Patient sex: M
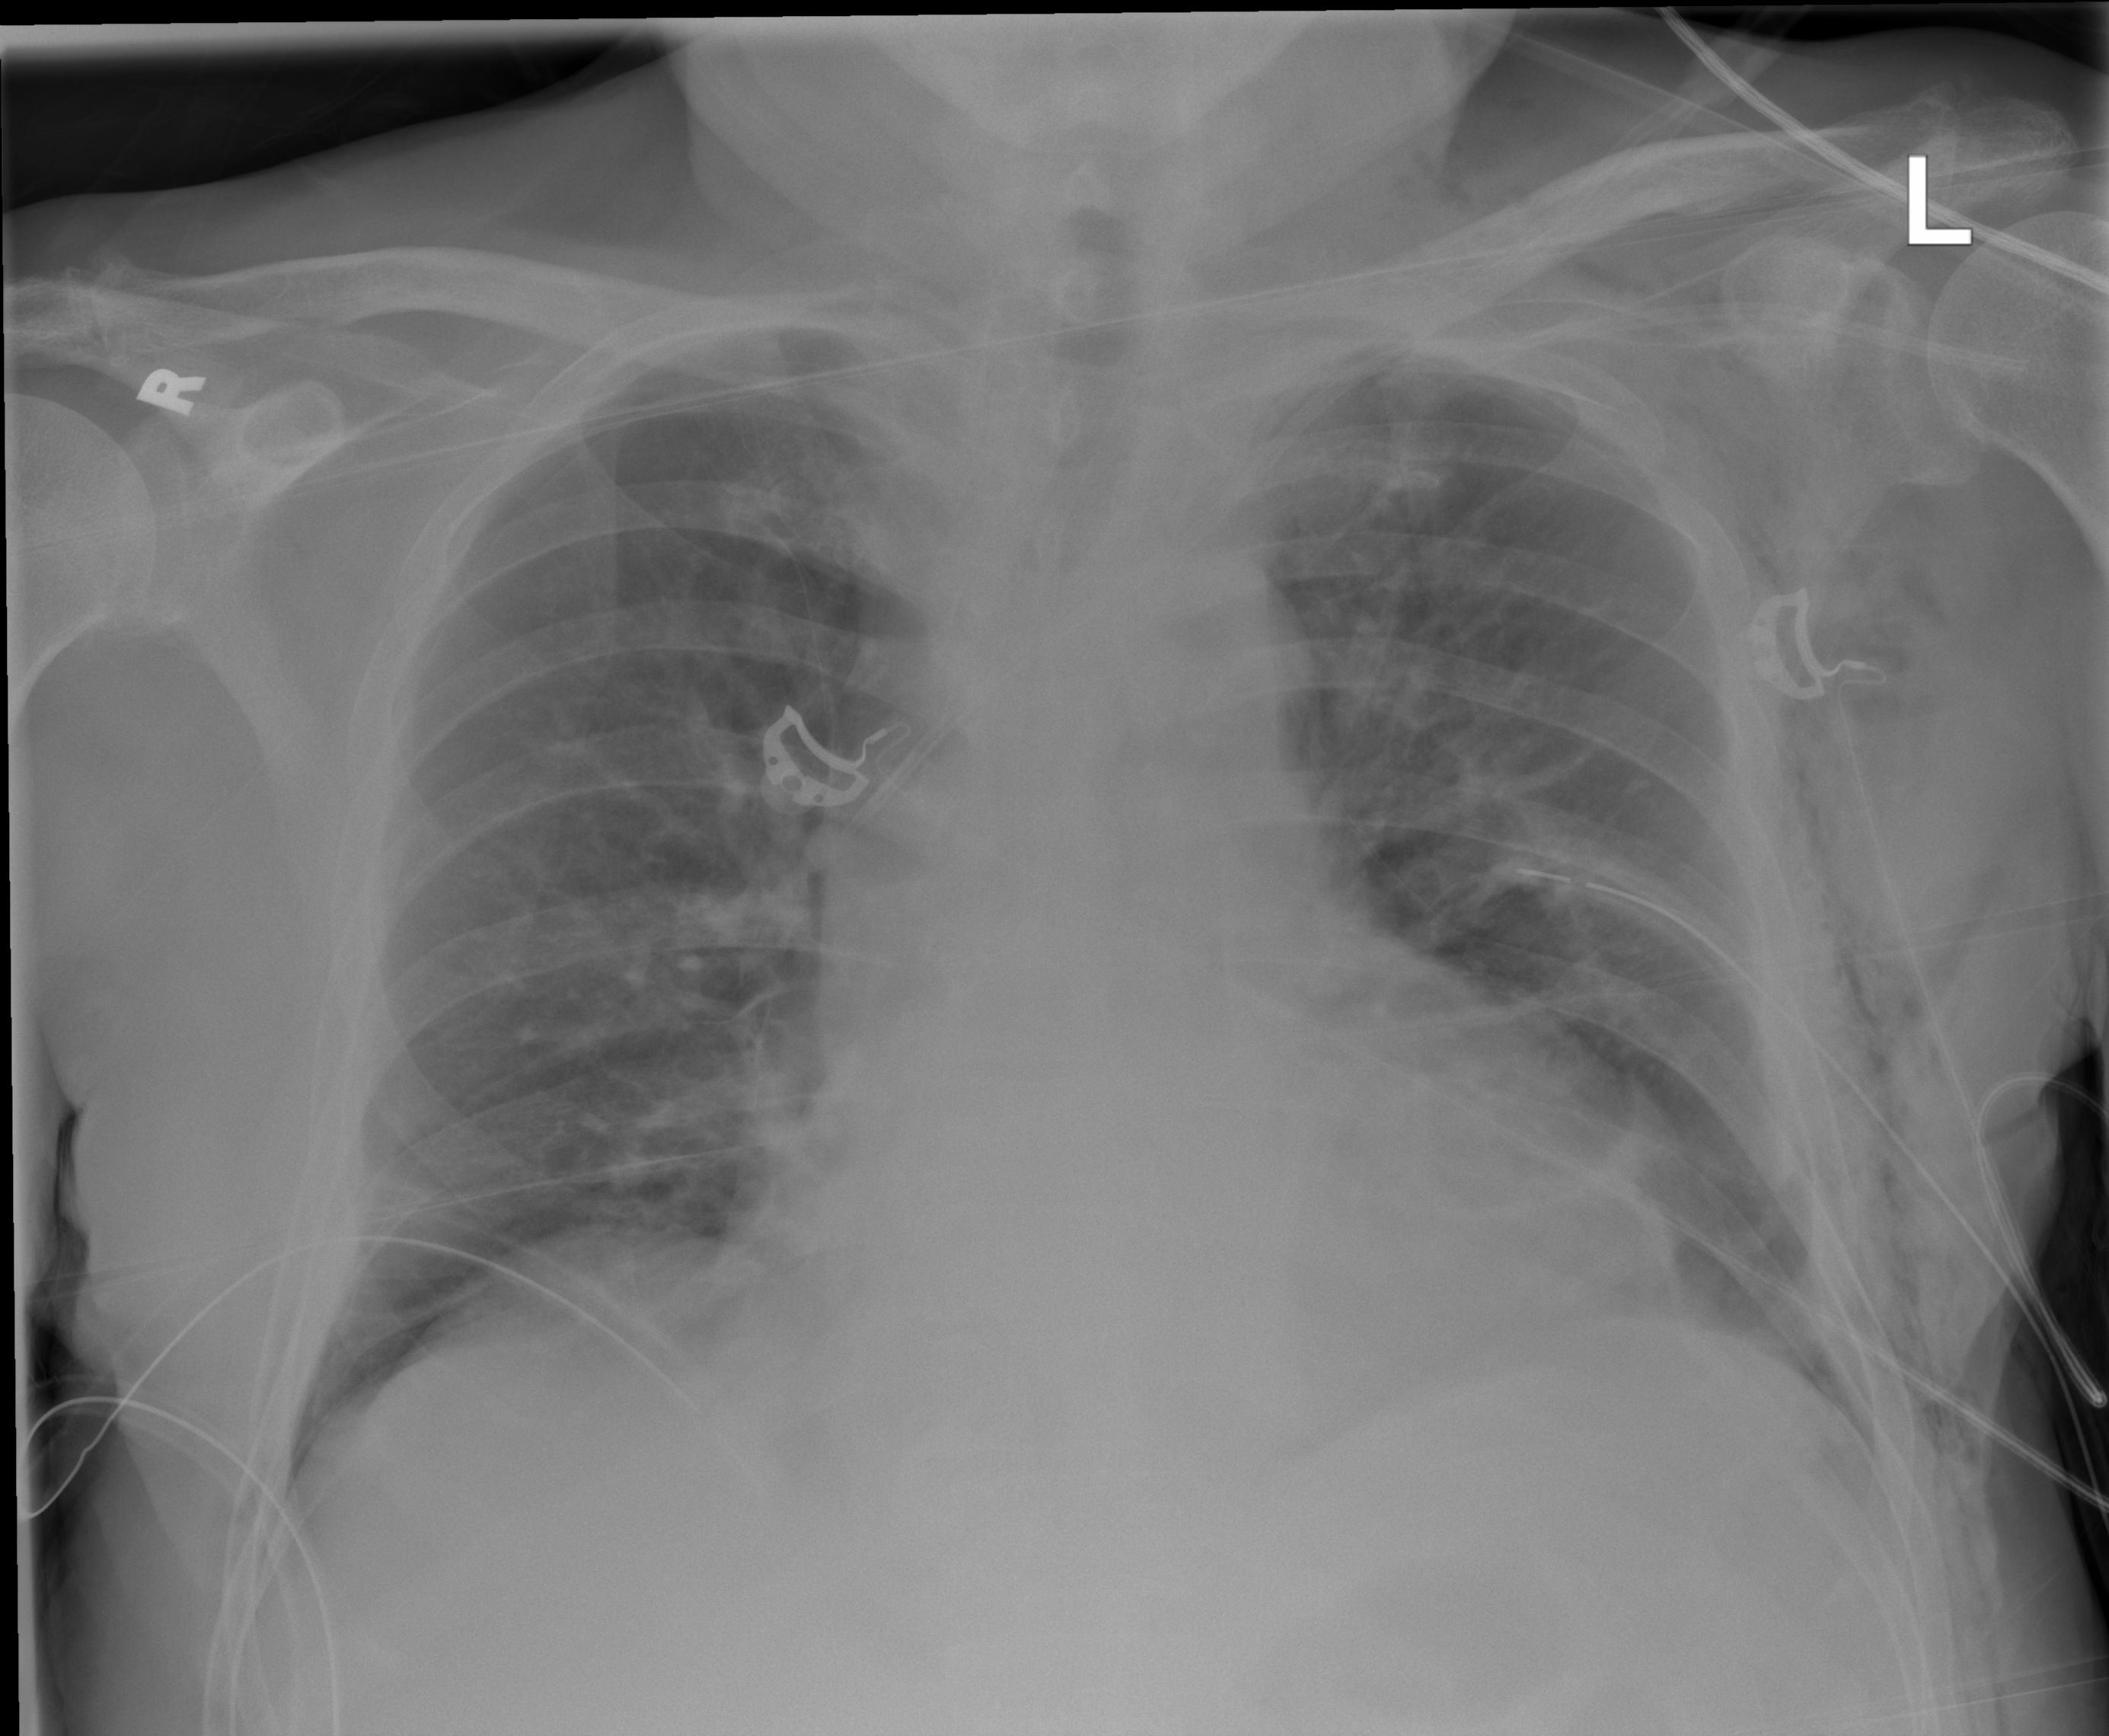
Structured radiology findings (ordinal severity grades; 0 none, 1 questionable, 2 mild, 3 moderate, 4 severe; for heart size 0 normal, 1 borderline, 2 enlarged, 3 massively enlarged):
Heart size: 2
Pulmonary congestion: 0
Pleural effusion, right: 0
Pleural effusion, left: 0
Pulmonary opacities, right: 0
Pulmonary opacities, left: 0
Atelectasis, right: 2
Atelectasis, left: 2